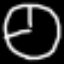
Label: clock